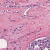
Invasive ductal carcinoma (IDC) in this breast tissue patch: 1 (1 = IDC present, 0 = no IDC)